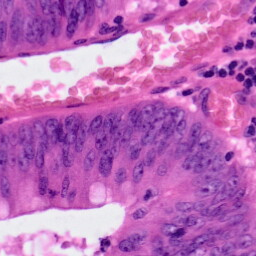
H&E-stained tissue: Colon